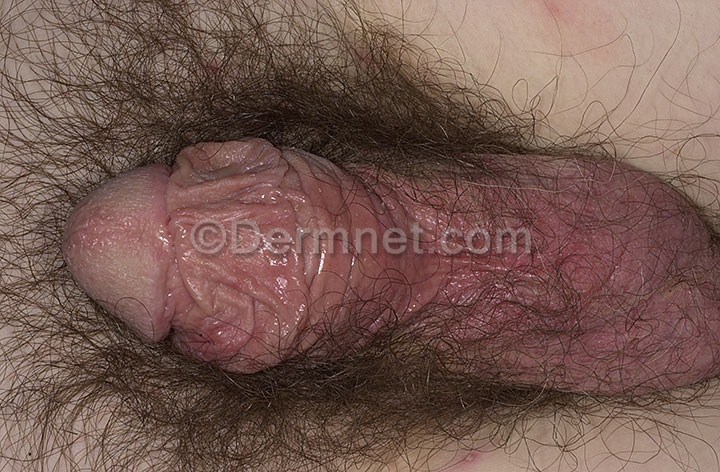
Disease: Cellulitis Impetigo and other Bacterial Infections